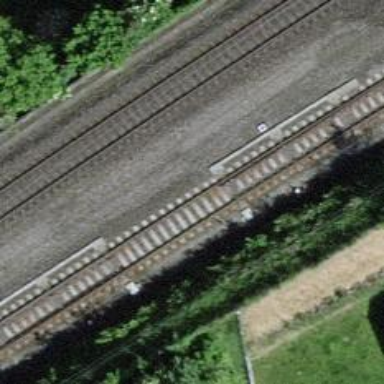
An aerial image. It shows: Single-track railway with electrified contact lines.